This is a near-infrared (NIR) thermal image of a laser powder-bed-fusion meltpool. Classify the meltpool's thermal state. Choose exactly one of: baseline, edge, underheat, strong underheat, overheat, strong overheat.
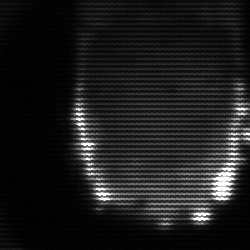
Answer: baseline